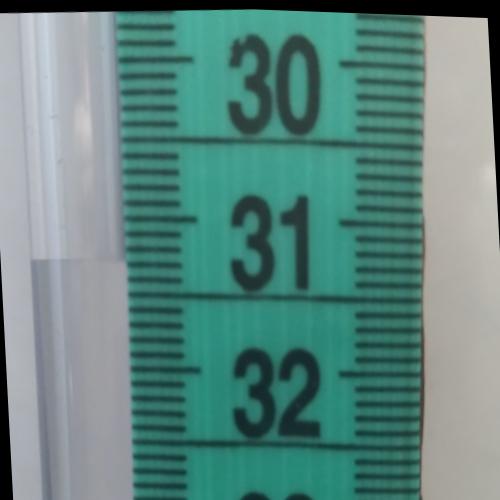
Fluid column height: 31.3 cm